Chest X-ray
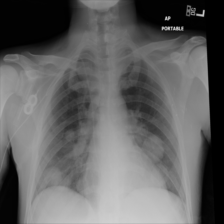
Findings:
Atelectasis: negative
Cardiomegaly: negative
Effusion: negative
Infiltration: negative
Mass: negative
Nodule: positive
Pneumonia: negative
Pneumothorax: negative
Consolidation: negative
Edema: negative
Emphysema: negative
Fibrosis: negative
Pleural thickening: negative
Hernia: negative